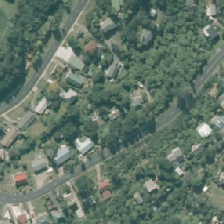
Land cover: broadleaved_indigenous_hardwood